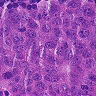
Metastatic tissue present: yes